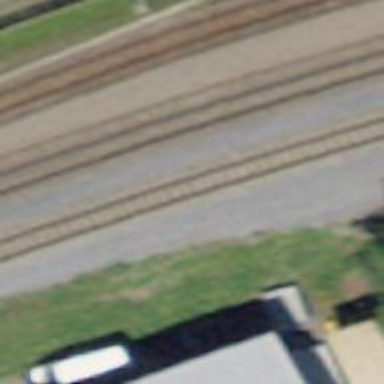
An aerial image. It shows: Abandoned railway yard is depicted.